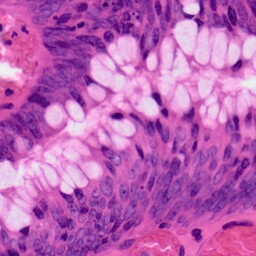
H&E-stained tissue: Colon